Question: I need to loop thru particualr columns in a gridview. For example, I need to loop every "%" columns and then assign colors according to their values, is there a simple way to achieve it? Thanks.
Gridview table

RowDataBound event
'''
Protected Sub gv_ssi_rzli_data_1_RowDataBound(sender As Object, e As EventArgs) Handles gv_ssi_rzli_data_1.RowDataBound
Dim gv As GridView = gv_ssi_rzli_data_1
For i As Integer = 0 To gv.Rows.Count - 1
If gv.Rows(i).Cells(0).Text = "Oct" Or
gv.Rows(i).Cells(0).Text = "Nov" Or
gv.Rows(i).Cells(0).Text = "Dec" Then
If gv.Rows(i).Cells(2).Text >= Session("rzli_avg_blue_1") Then
gv.Rows(i).Cells(2).BackColor = System.Drawing.Color.LightBlue
ElseIf gv.Rows(i).Cells(2).Text >= Session("rzli_avg_green_1") And gv.Rows(i).Cells(2).Text < Session("rzli_avg_blue_1") Then
gv.Rows(i).Cells(2).BackColor = System.Drawing.Color.LightGreen
ElseIf gv.Rows(i).Cells(2).Text >= Session("rzli_avg_yellow_1") And gv.Rows(i).Cells(2).Text < Session("rzli_avg_green_1") Then
gv.Rows(i).Cells(2).BackColor = System.Drawing.Color.LightYellow
ElseIf gv.Rows(i).Cells(2).Text <= Session("rzli_avg_red_1") Then
gv.Rows(i).Cells(2).BackColor = System.Drawing.Color.LightPink
End If
End If
Next
End Sub
'''
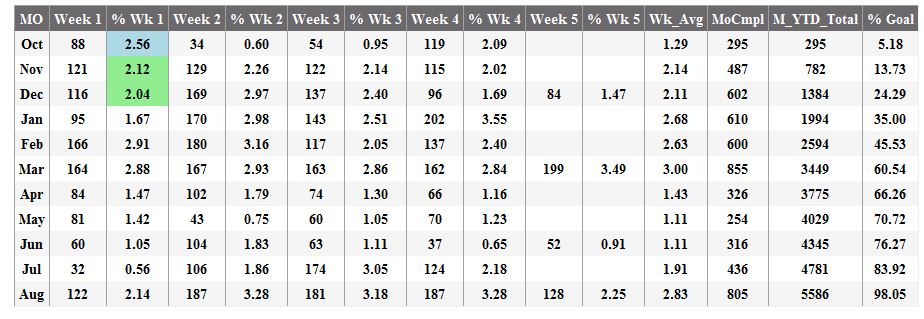
Answer: There are a number of ways to do this.
First, I should probably point out that you seem to be reading through the entire grid every time you bind a row, which seems unnecessary.
That aside, perhaps the simplest way would to be abstract the code that does the comparison to your value ranges into its own method, with the parameters to be the cell to be tested and modified. Since I assume from your use of the column index 2 that you know what columns are percentage columns, you would just call your new method with the relevant cell, like so:
'''
For i As Integer = 0 To gv.Rows.Count - 1
Dim row = gv.Rows(i)
Dim rowHeaderCell = row.Cells(0)
if rowHeadercell.Text = "Oct" Or
rowHeaderCell.Text = "Nov" or
rowHeaderCell.Text = "Dec" Then
SetCellBackGround(row.Cells(2))
SetCellBackground(row.Cells(4))
' etc.
End If
Next
'''
I assume, above, that for whatever reason you want just to highlight Oct-Dec numbers. If you want that to vary, or want to use a different set of colors for other quarters, please say so.
SetCellBackground would look like this (typed from memory):
'''
Sub SetCellBackground(TableCell cell)
If cell.Text >= Session("rzli_avg_blue_1") Then
cell.BackColor = System.Drawing.Color.LightBlue
ElseIf cell.Text >= Session("rzli_avg_green_1") And cell.Text < Session("rzli_avg_blue_1") Then
cell.BackColor = System.Drawing.Color.LightGreen
ElseIf cell.Text >= Session("rzli_avg_yellow_1") And cell < Session("rzli_avg_green_1") Then
cell = System.Drawing.Color.LightYellow
ElseIf cell <= Session("rzli_avg_red_1") Then
cell.BackColor = System.Drawing.Color.LightPink
End If
End Sub
'''